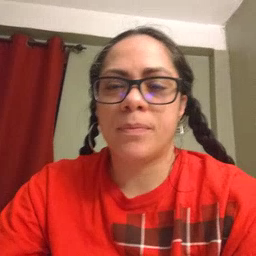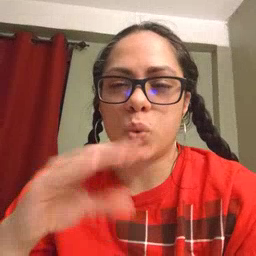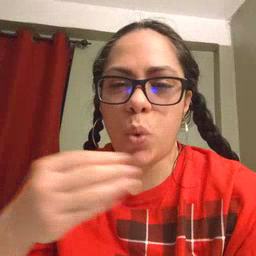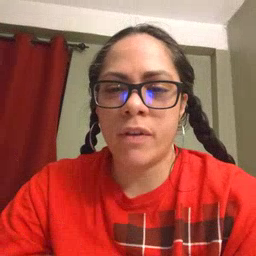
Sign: story